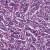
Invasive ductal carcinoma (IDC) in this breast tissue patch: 1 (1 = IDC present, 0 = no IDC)